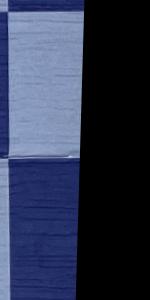
Label: Empty